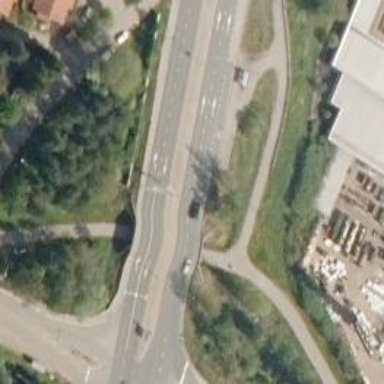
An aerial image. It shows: Overhead guidepost.